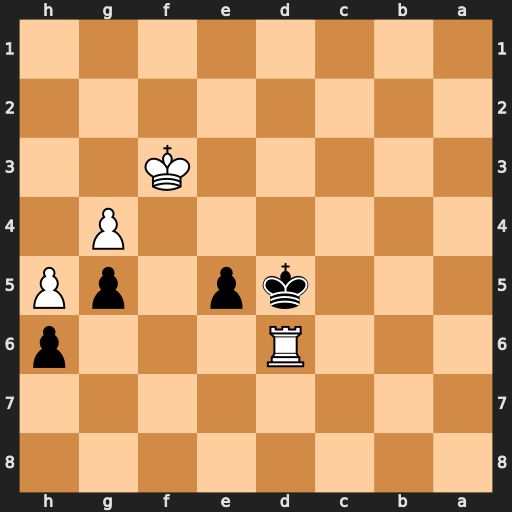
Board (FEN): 8/8/3R3p/3kp1pP/6P1/5K2/8/8
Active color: b
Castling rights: -
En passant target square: -
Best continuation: Kxd6 Ke4 Ke6